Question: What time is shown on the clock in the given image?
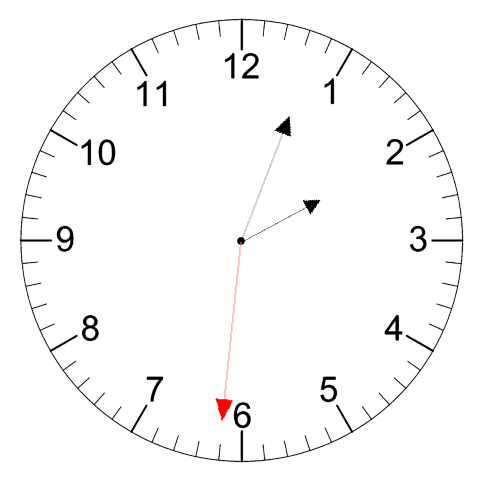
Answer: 02:03:31